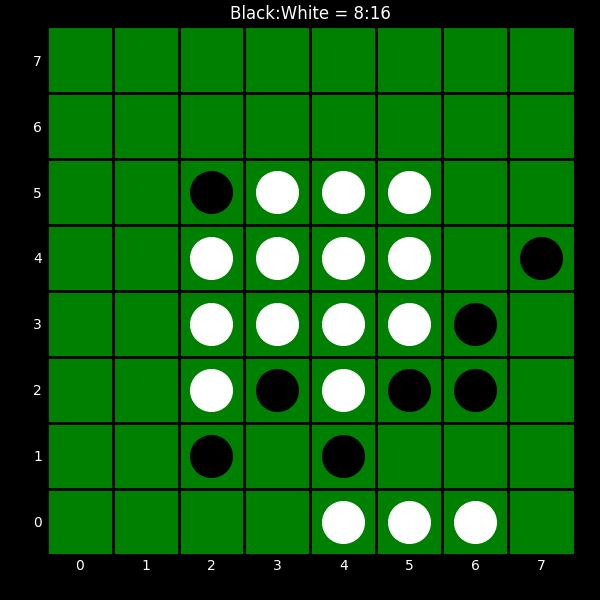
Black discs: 8
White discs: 16